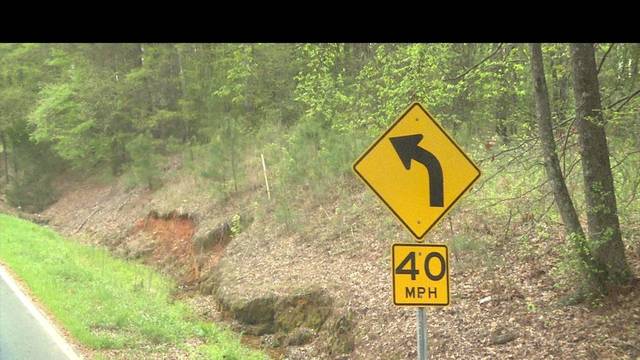
Region: United States
Coordinates: 32.812, -93.055